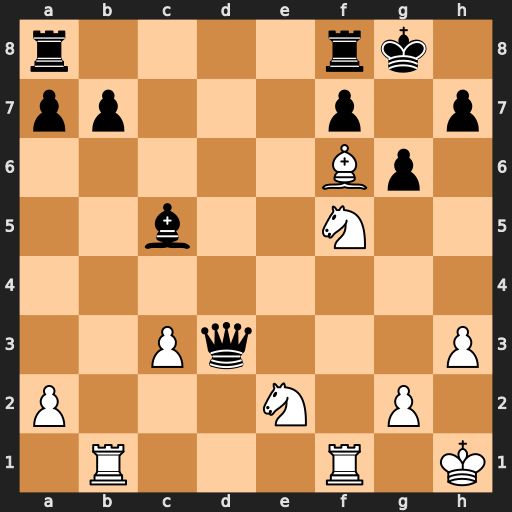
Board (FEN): r4rk1/pp3p1p/5Bp1/2b2N2/8/2Pq3P/P3N1P1/1R3R1K
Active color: w
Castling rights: -
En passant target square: -
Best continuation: Nh6#